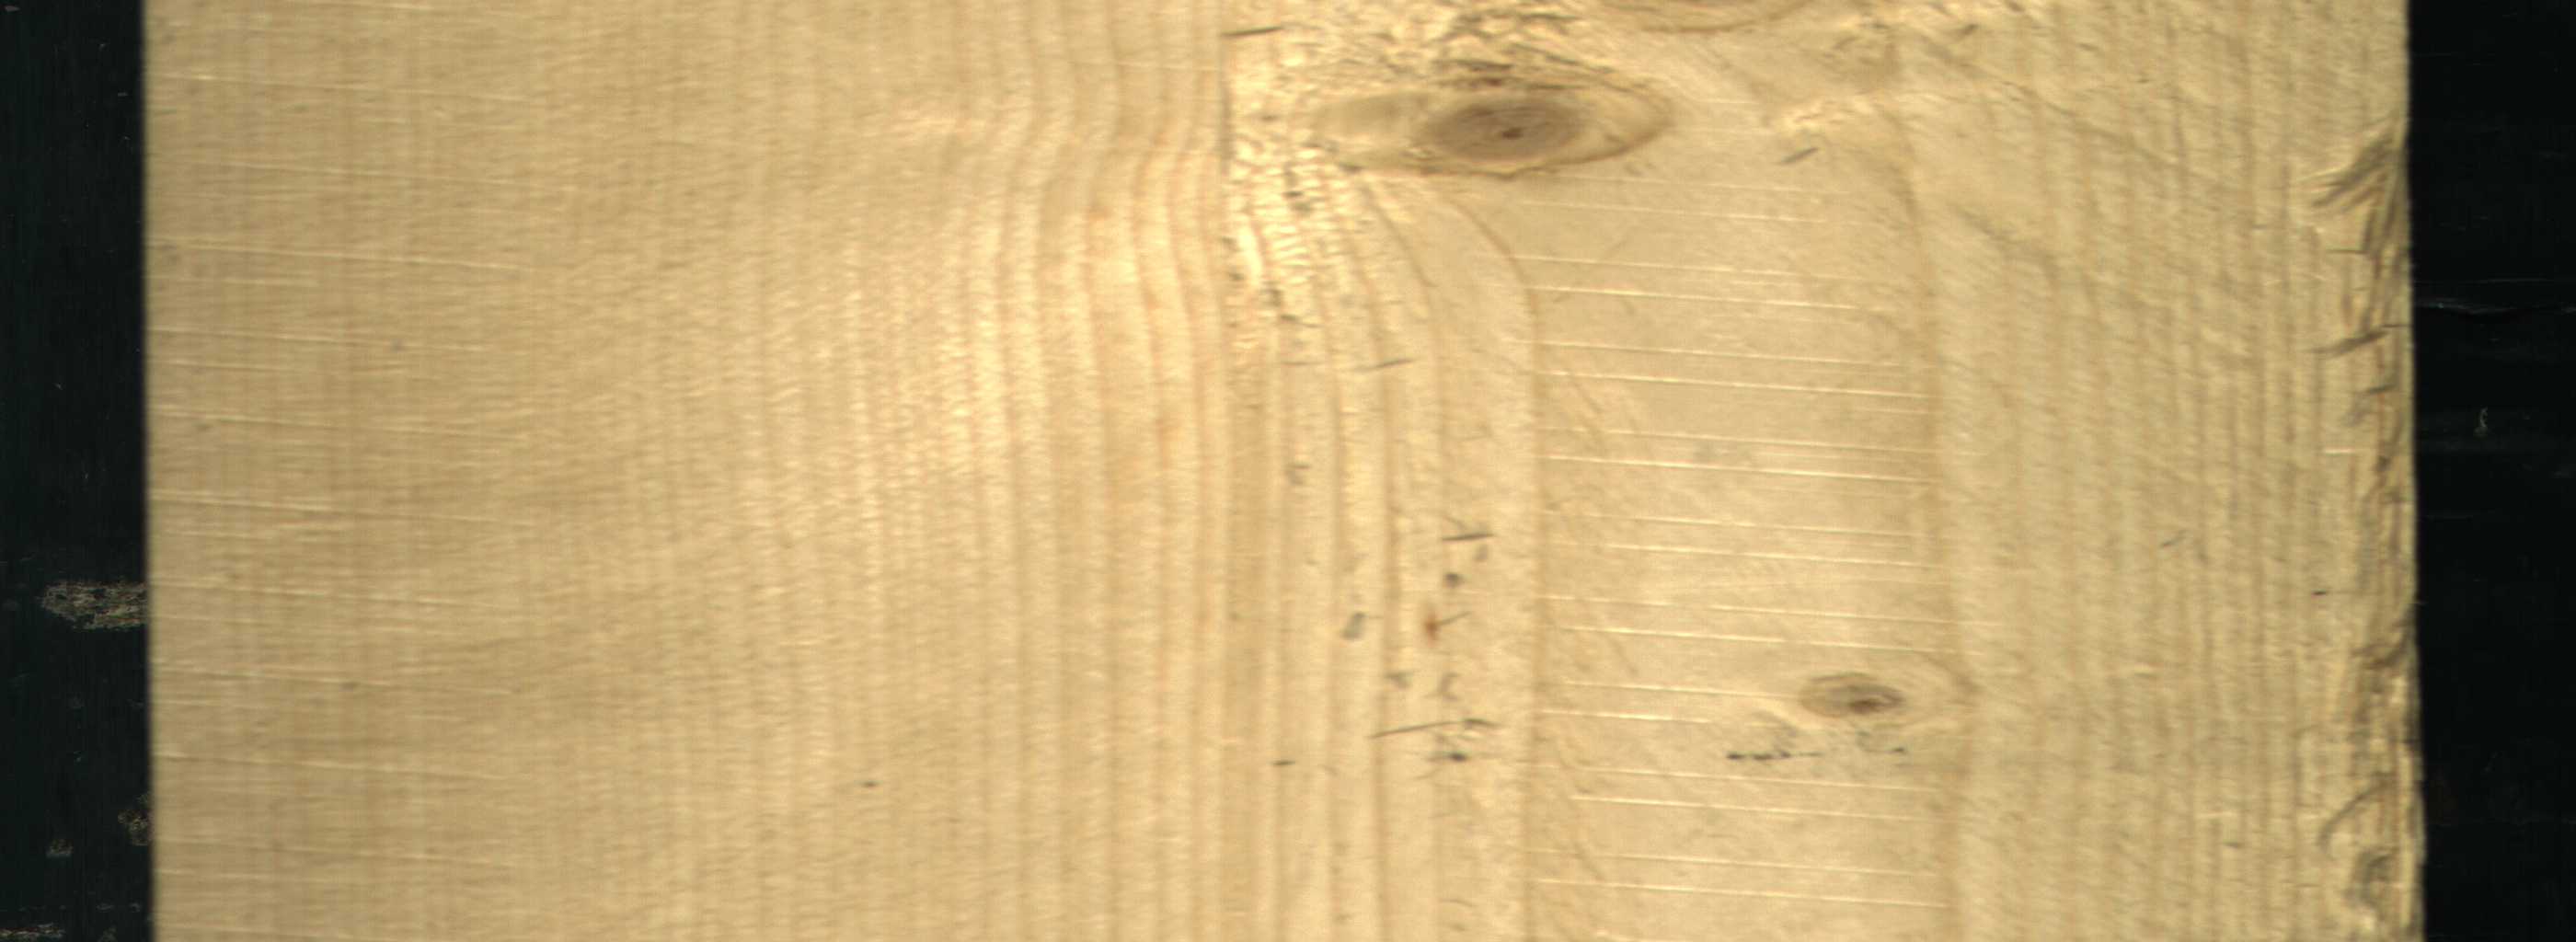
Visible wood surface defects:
Live_Knot
Live_Knot